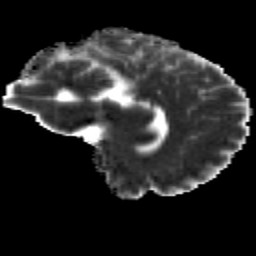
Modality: MD
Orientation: sagittal
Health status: healthy
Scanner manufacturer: siemens
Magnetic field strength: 3 T
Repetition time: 12 s
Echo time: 0.092 s